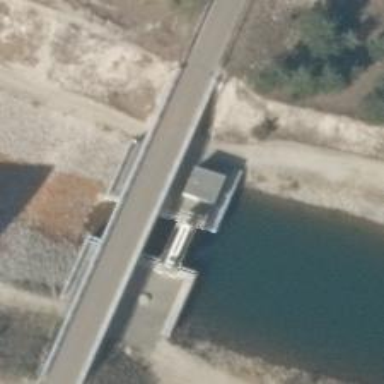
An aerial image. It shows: Security lock located on the waterway.